Field crop: maize
Growth stage: 2
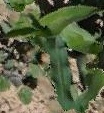
Species: maize